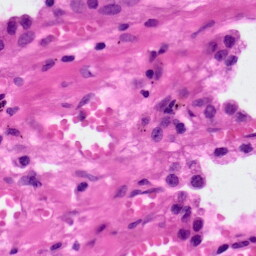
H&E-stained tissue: Lung